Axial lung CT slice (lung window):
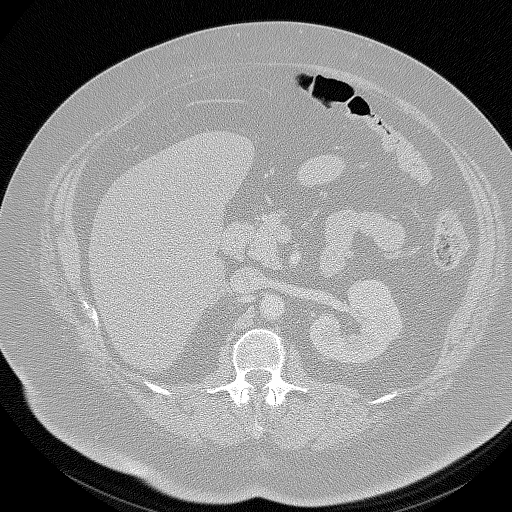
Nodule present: no